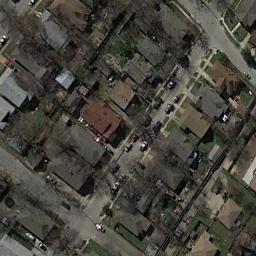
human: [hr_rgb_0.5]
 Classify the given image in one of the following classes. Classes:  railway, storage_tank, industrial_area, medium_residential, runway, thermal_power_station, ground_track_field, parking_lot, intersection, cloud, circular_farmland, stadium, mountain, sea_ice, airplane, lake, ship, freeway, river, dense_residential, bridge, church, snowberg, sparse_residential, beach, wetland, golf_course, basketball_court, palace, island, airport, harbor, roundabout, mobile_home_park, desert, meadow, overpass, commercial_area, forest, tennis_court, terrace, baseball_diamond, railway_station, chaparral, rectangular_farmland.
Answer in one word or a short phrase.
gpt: dense_residential